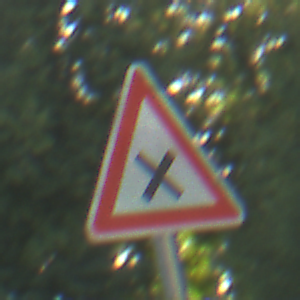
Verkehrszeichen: KreuzungOderEinmuendung
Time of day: SunriseSunset
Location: Outdoor (Suburban)
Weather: PartlyCloudy
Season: NotSpecified
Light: Natural